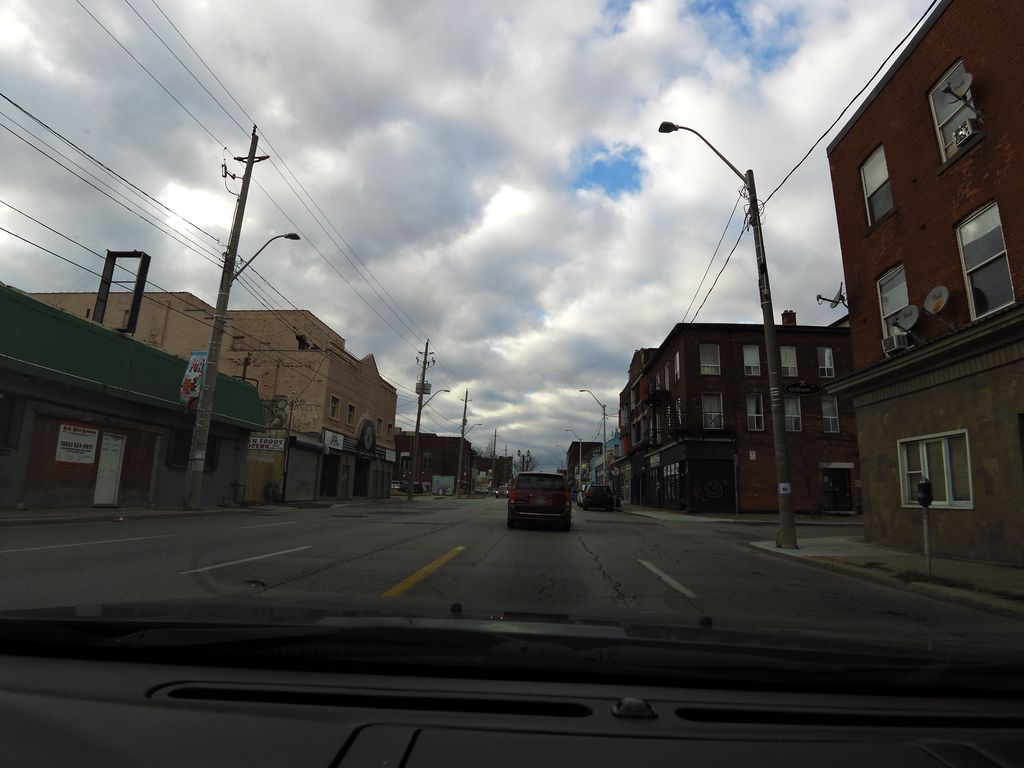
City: hamilton